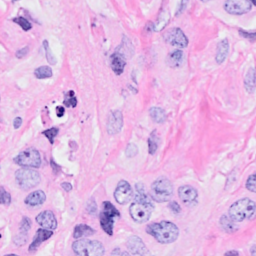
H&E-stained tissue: Breast